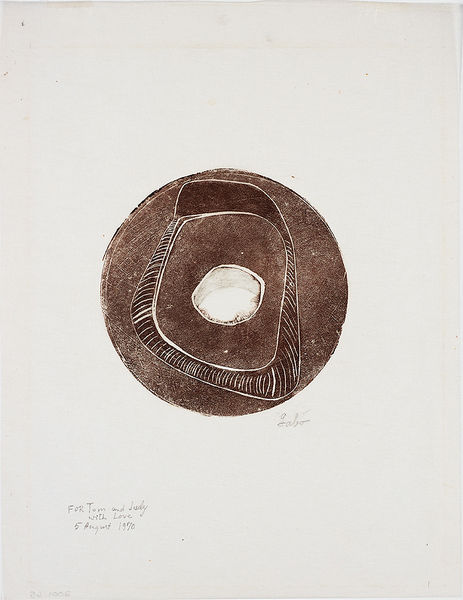
Titel: Opus Twelve, Opus Twelve
Künstler: Naum Gabo
Standort: Amherst (Massachusetts, USA)
Institution: Mead Art Museum, Amherst College
Schlagwörter: white, print, brown, etching, abstract, circle, lithograph, hatching, negative space, hole, solid, tone